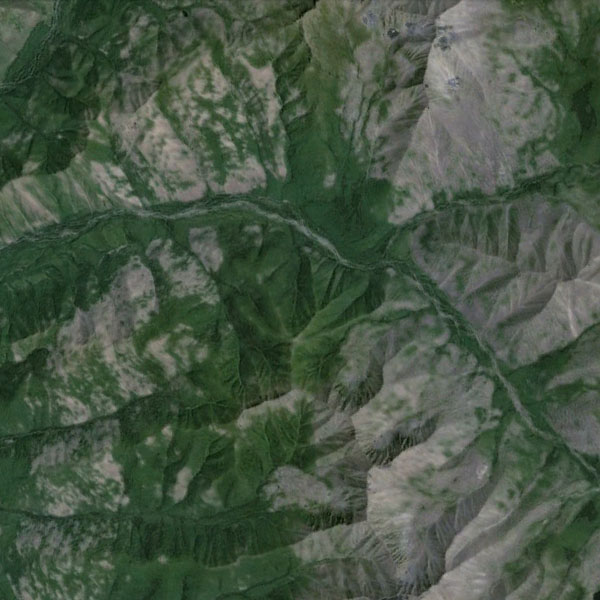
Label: Mountain